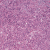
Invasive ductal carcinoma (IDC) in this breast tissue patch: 1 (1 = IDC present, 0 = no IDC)